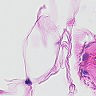
Metastatic tissue present: no